Field crop: maize
Growth stage: 2
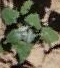
Species: chenopodium